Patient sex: M
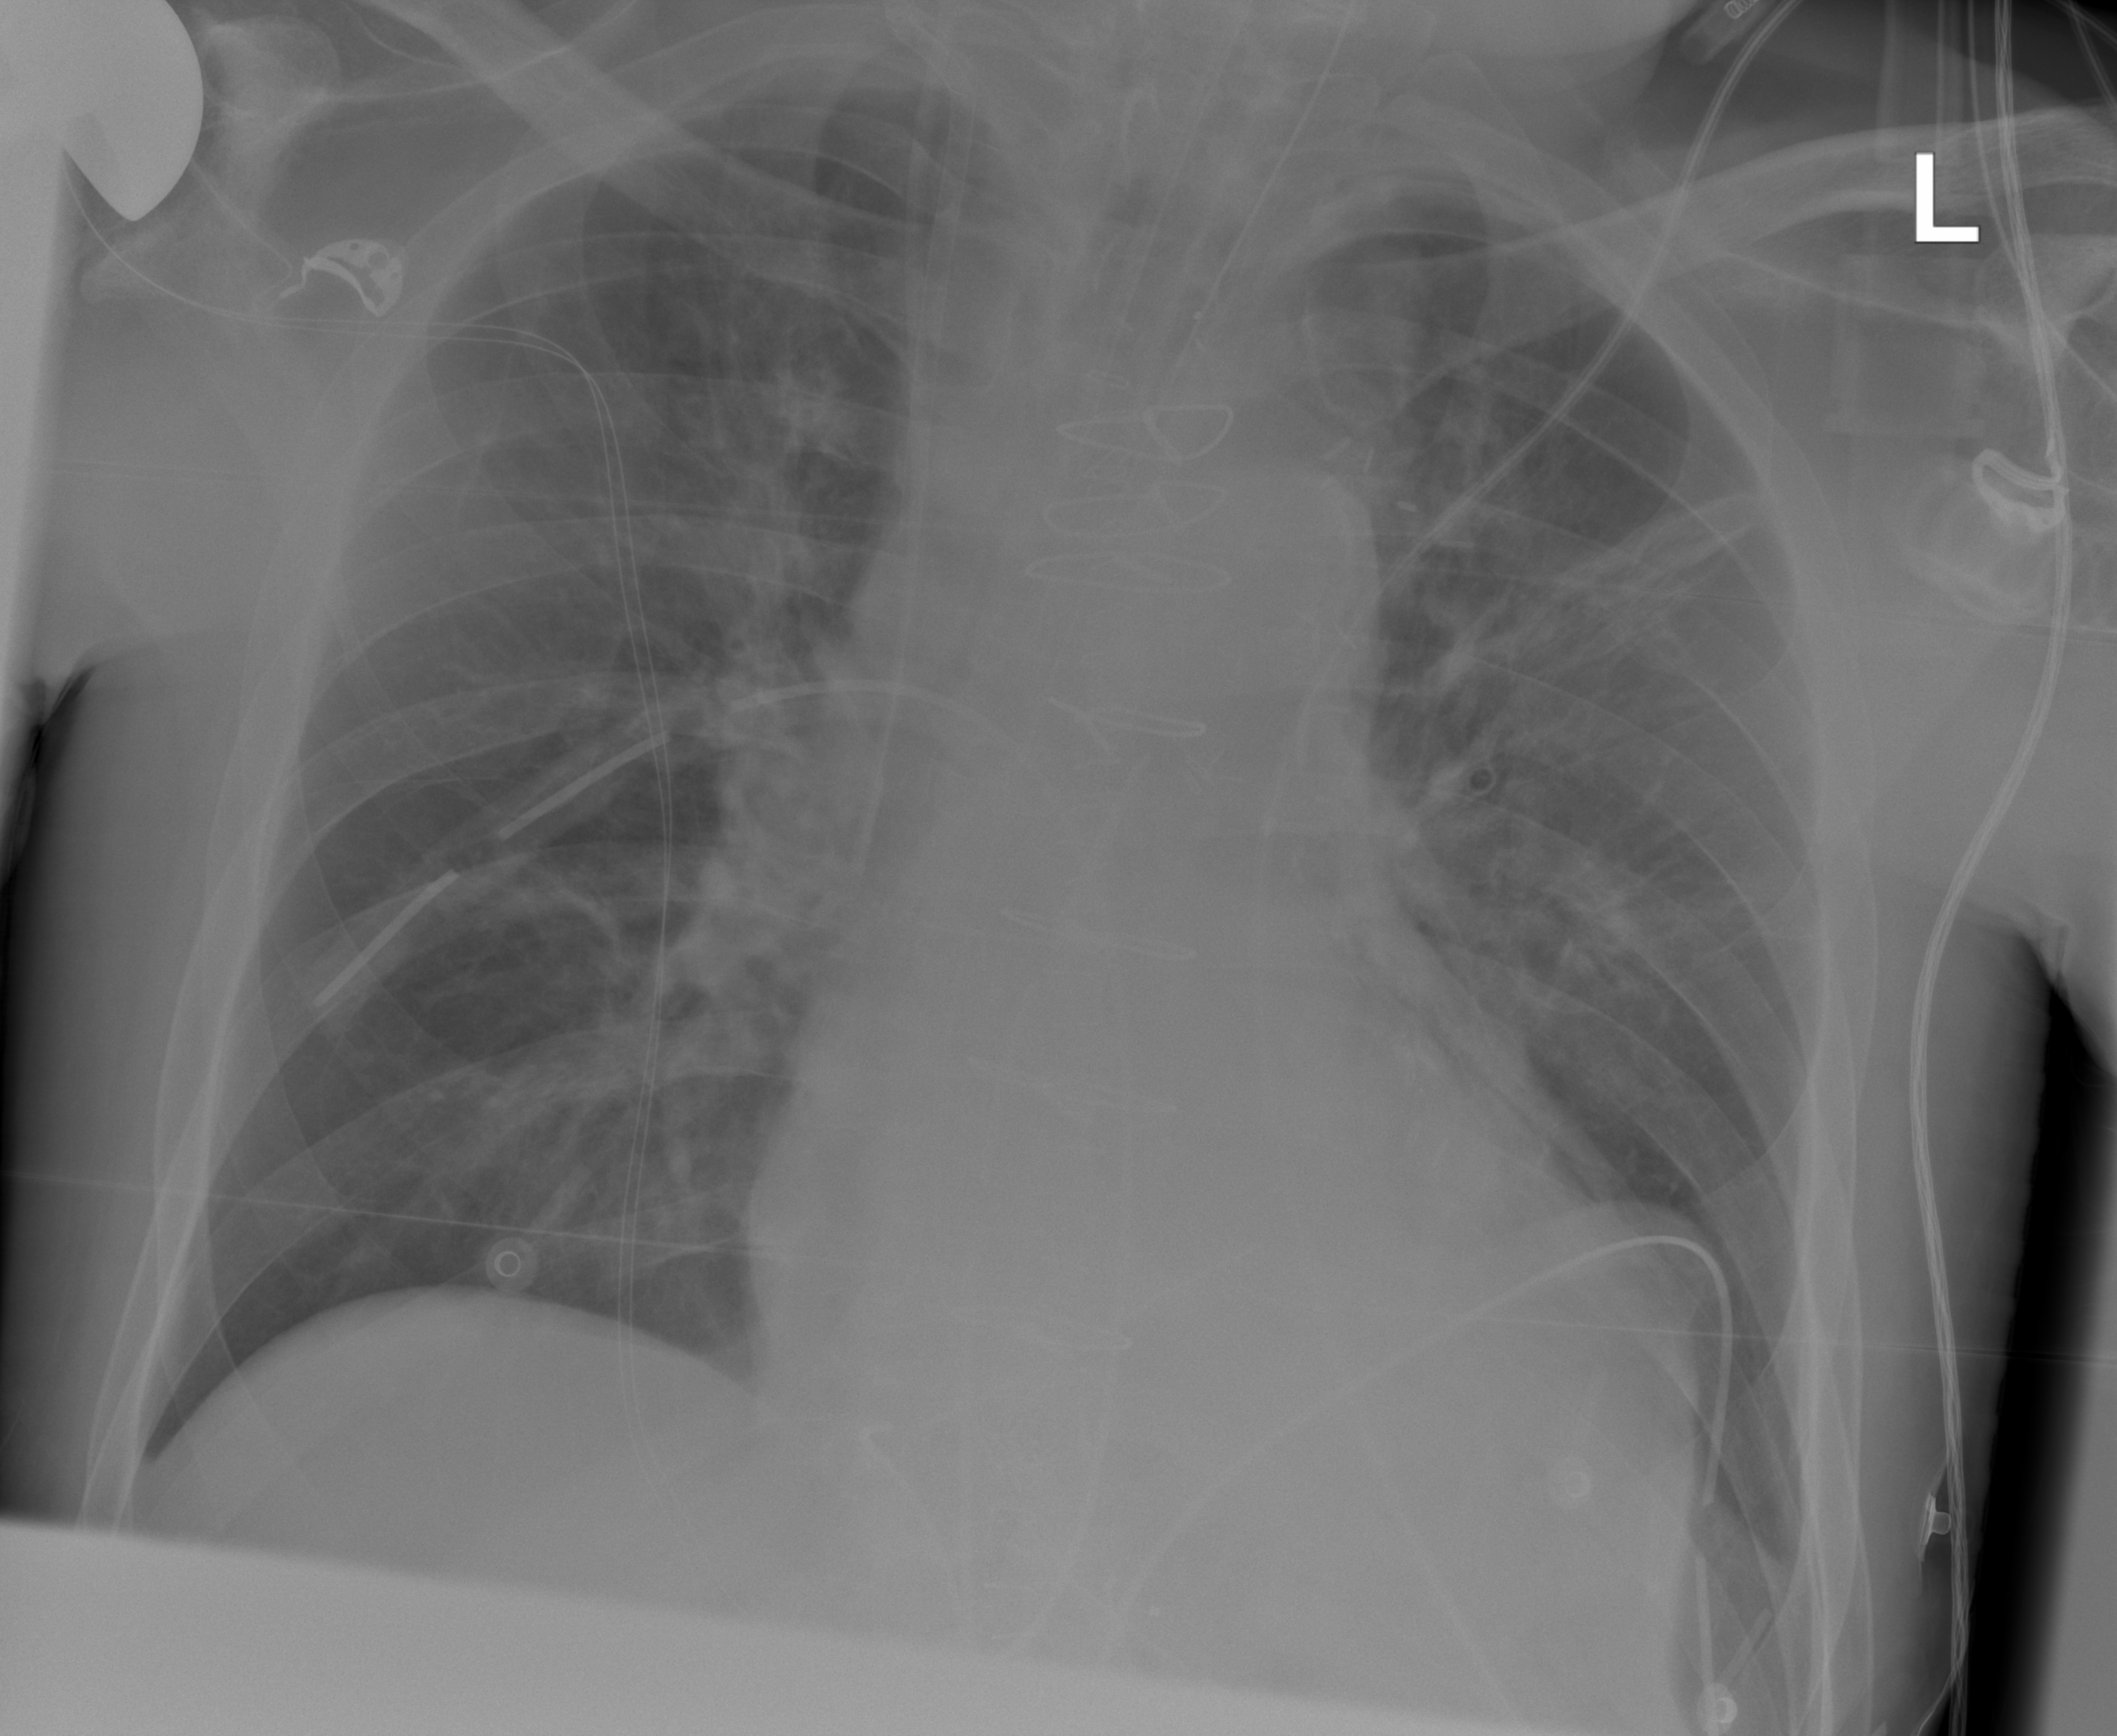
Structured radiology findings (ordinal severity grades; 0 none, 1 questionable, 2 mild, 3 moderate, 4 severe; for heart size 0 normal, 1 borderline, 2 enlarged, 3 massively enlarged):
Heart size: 0
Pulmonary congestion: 0
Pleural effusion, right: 0
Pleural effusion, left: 0
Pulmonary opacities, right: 0
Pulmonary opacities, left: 0
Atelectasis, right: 0
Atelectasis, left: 2